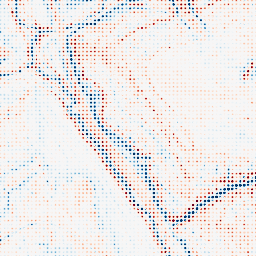
Category: edge_preserving
Decomposition family: bilateral
Decomposition parameters: d: 15
sigma_color: 100
sigma_space: 25
Upsampling method: sinc_blackman
Upsampling parameters: scale: 8
kernel_size: 4
Upsampling scale: 8